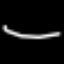
Label: line